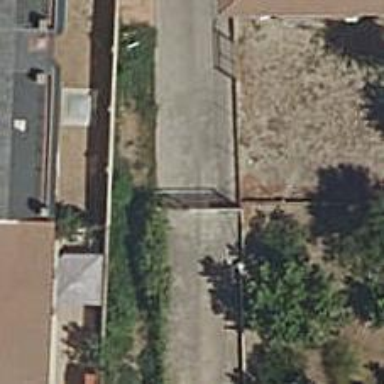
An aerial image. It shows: Swing gate barrier.